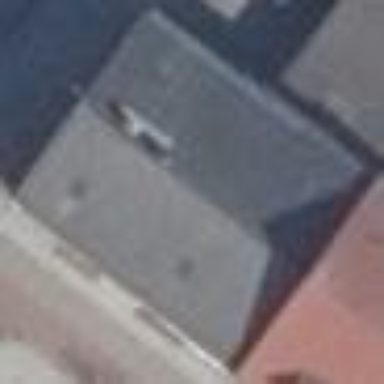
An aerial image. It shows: Residential building with gabled roof. The building is white with black roof.